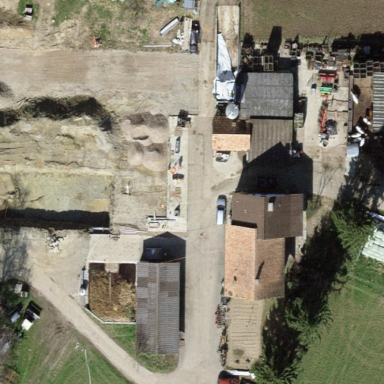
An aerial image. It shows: Farmyard in rural farm setting.